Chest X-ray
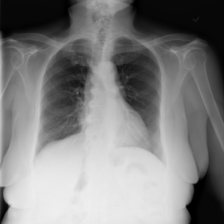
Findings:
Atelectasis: negative
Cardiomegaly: negative
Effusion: negative
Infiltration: positive
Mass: negative
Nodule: negative
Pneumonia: negative
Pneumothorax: negative
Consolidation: negative
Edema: negative
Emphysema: negative
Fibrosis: negative
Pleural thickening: negative
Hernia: negative